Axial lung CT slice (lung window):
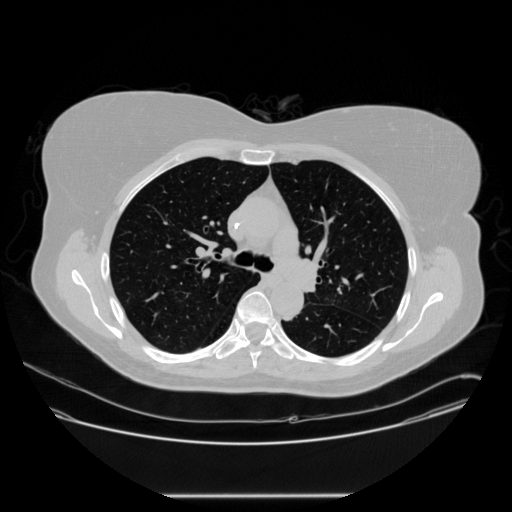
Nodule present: no